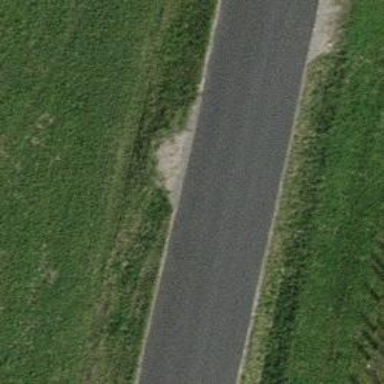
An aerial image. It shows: Tertiary road with asphalt surface.